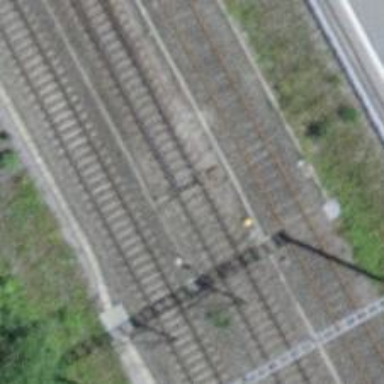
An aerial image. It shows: Railway switch with turnout to the right.